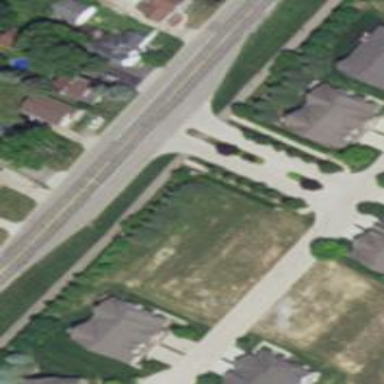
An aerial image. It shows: Residential road.